Field crop: tomato
Growth stage: 1
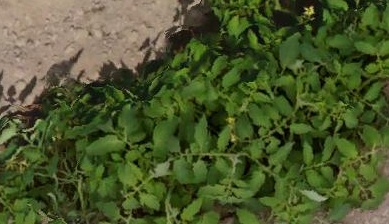
Species: tomato